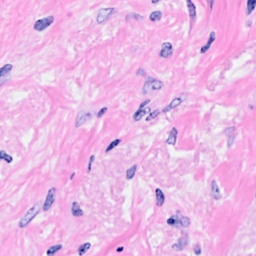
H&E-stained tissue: Breast